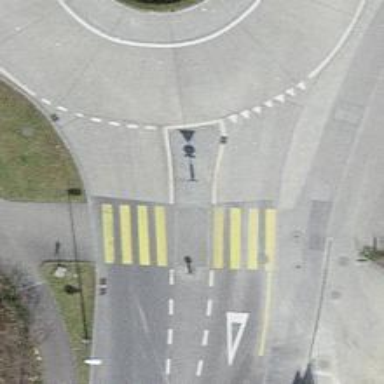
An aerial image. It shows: Pedestrian crossing with zebra markings on the footway.